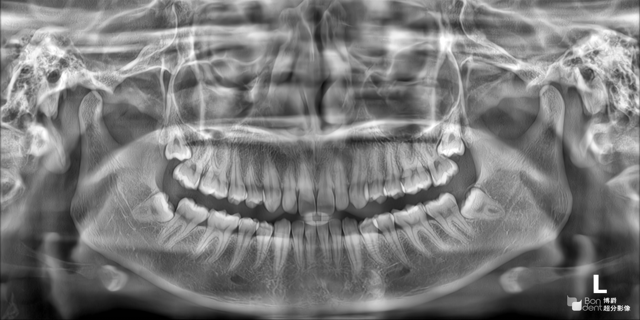
adult